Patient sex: F
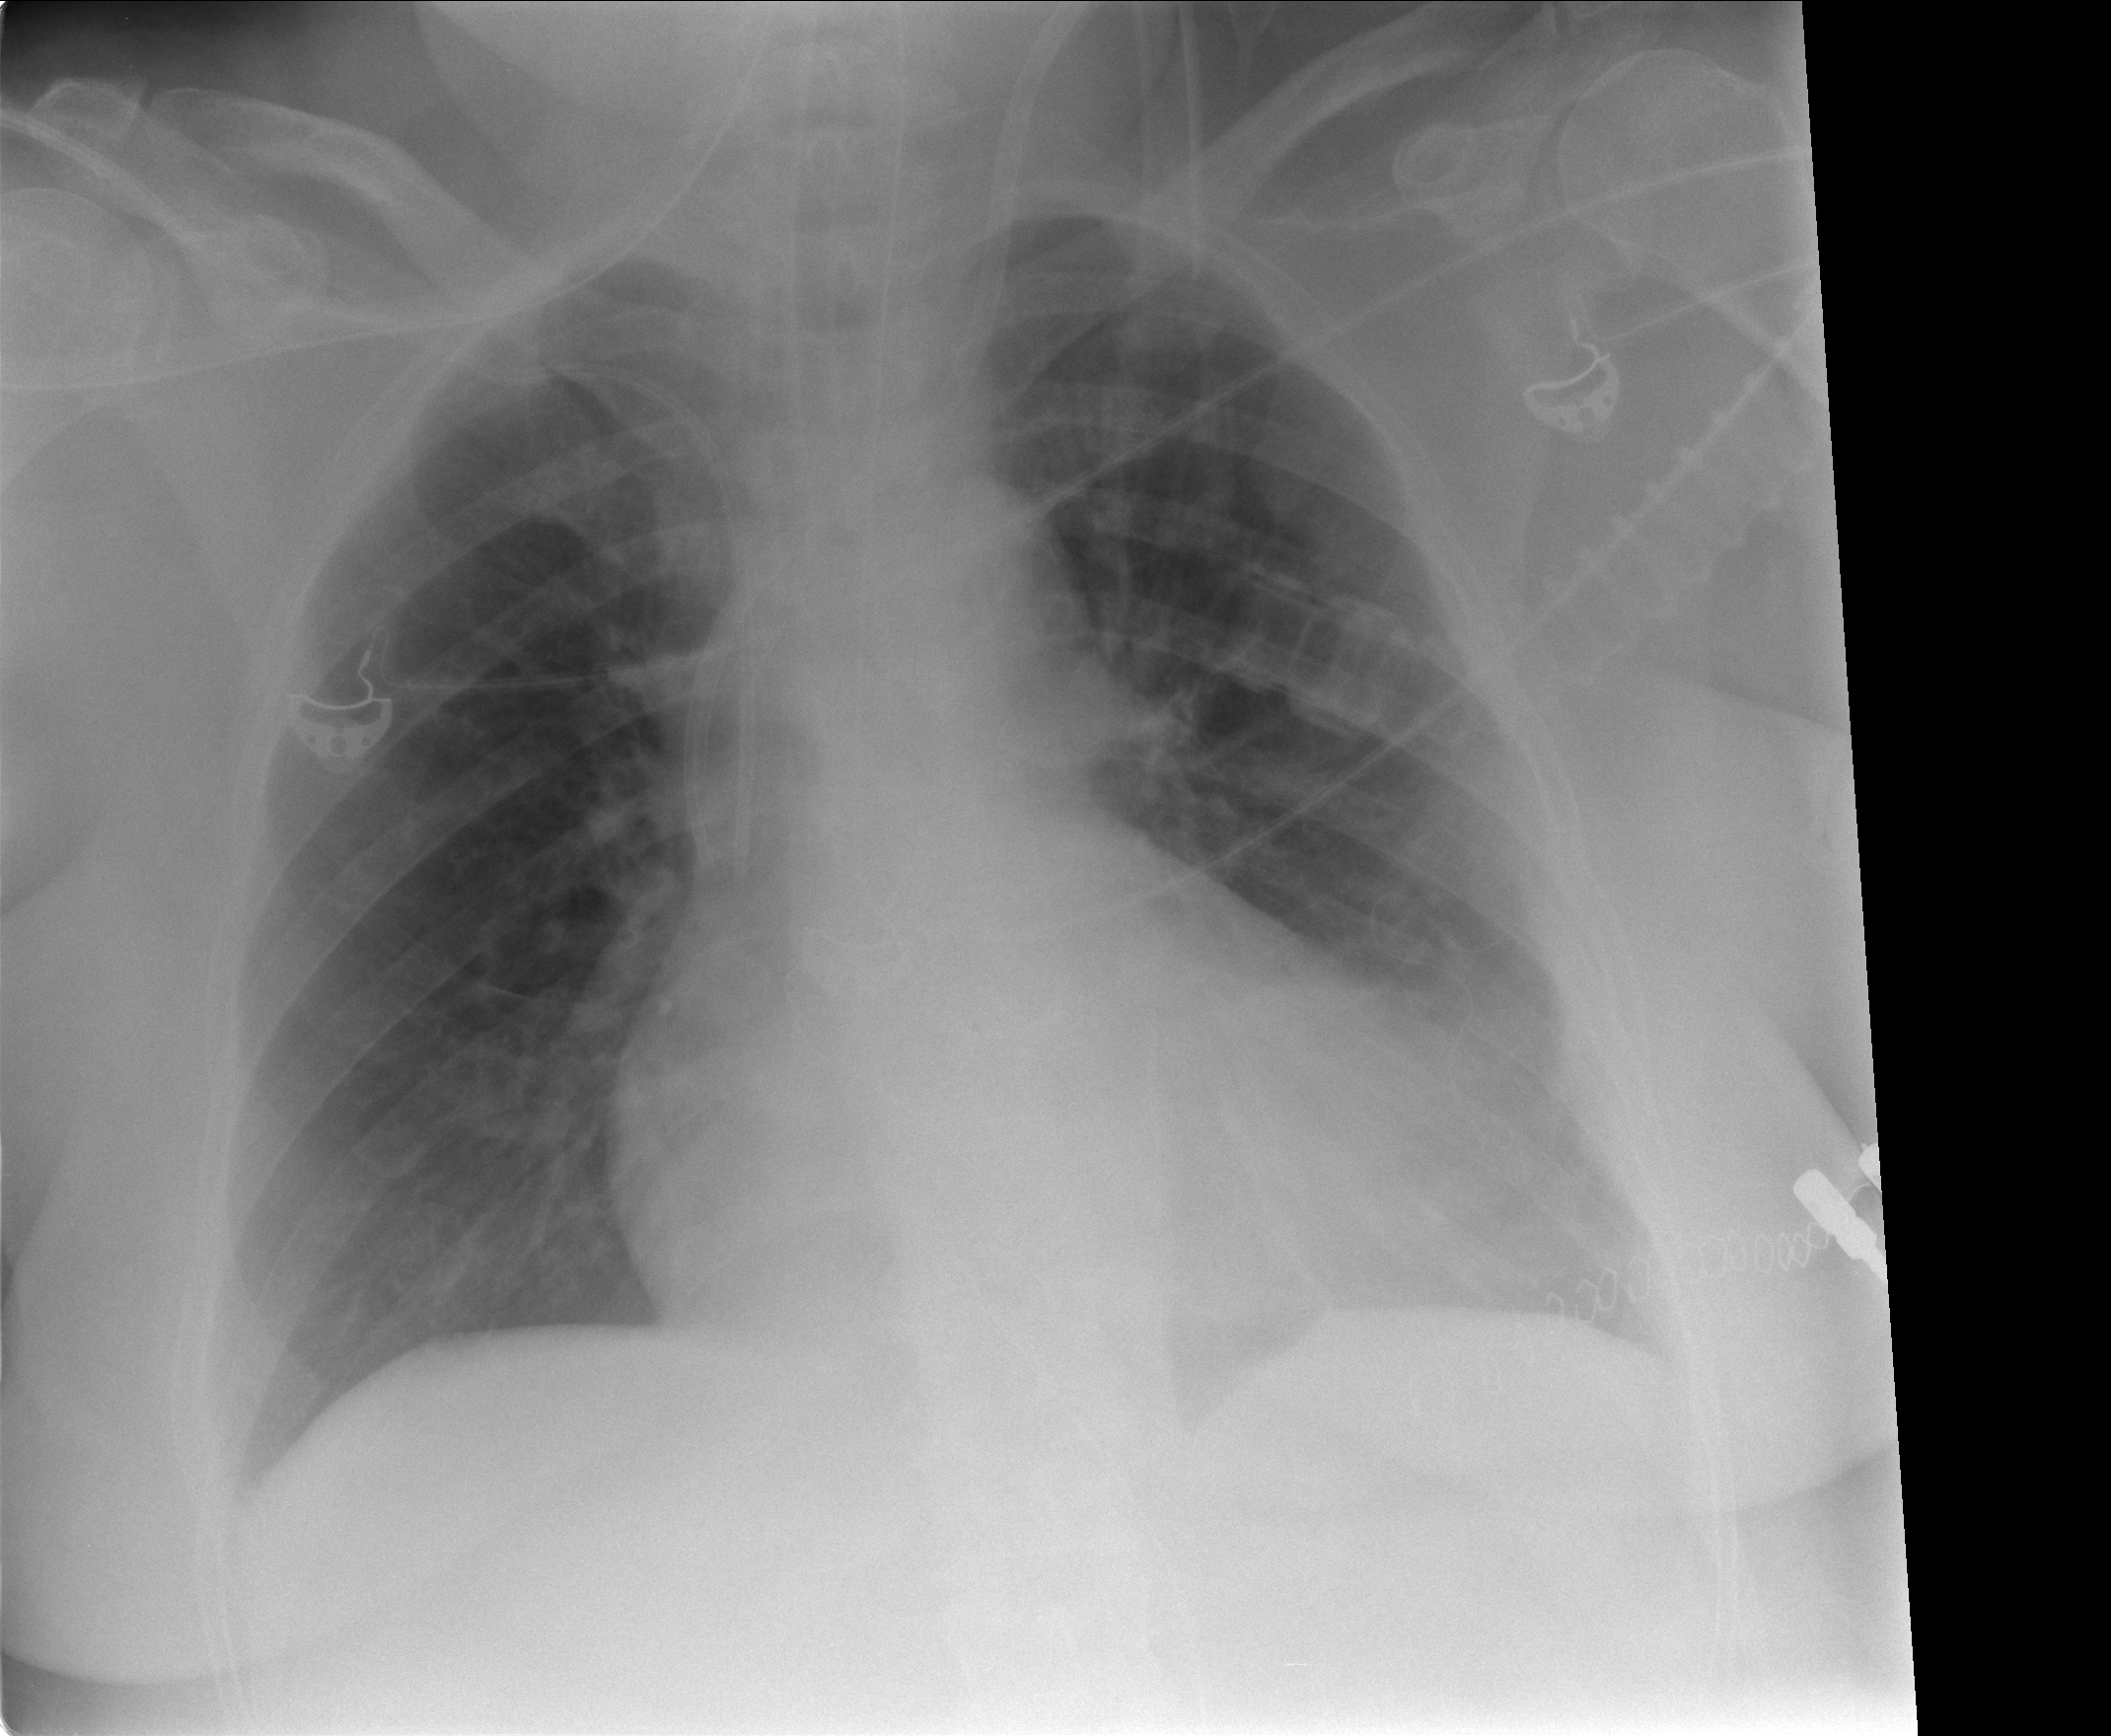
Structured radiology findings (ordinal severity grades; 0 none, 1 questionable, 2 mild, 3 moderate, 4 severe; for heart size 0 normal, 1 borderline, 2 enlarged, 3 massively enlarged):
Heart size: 1
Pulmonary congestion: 0
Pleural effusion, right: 0
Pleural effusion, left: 1
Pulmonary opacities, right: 0
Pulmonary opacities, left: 0
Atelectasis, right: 0
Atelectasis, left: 2